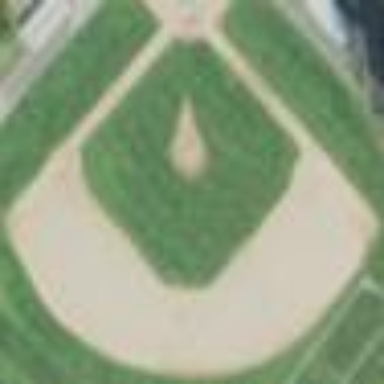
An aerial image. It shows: Baseball pitch for leisure and sports activities.